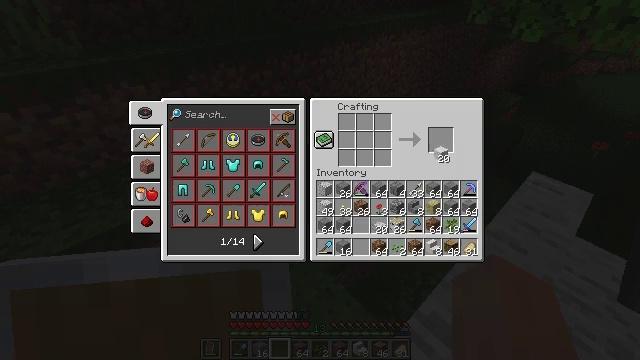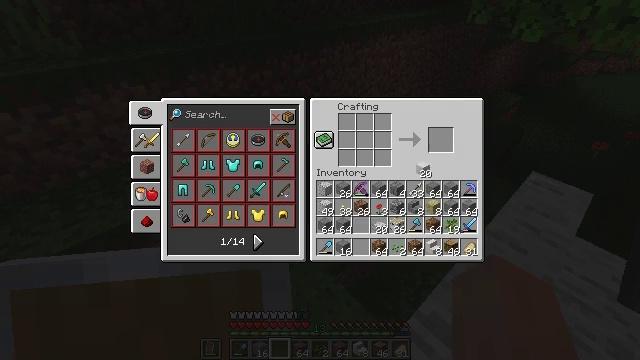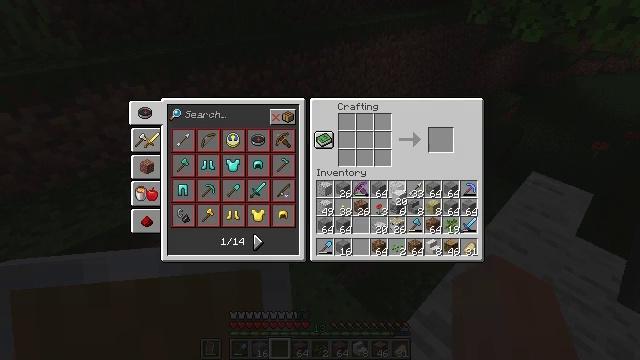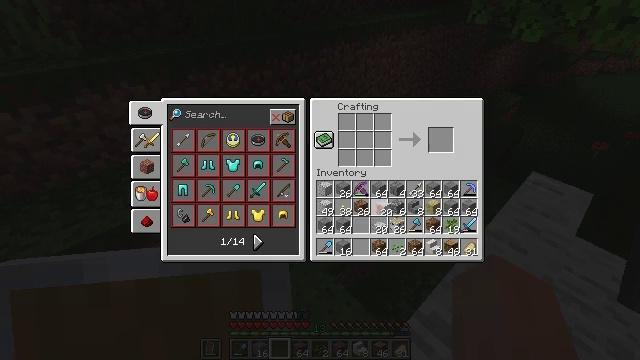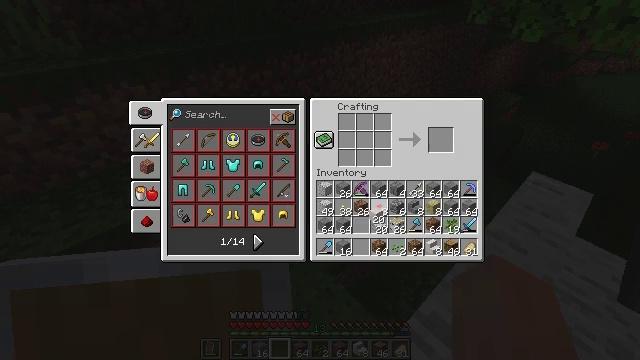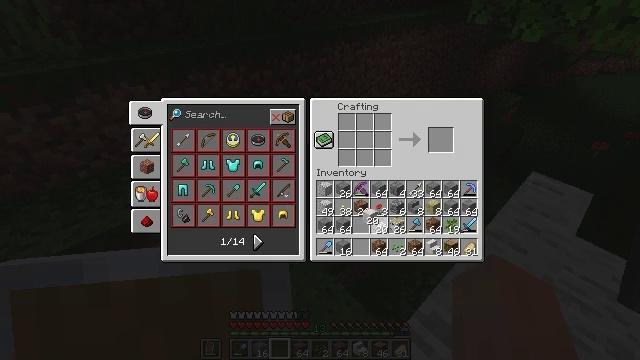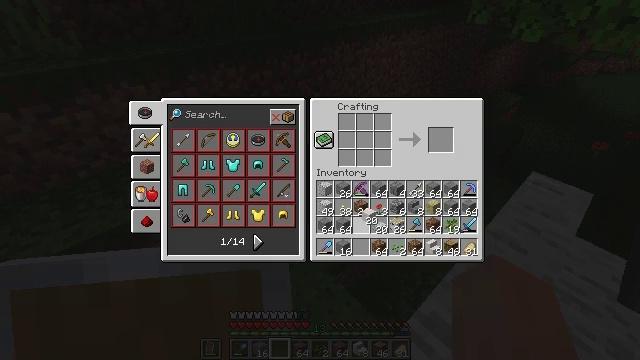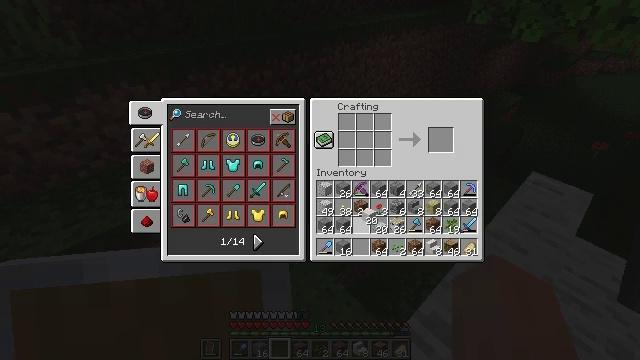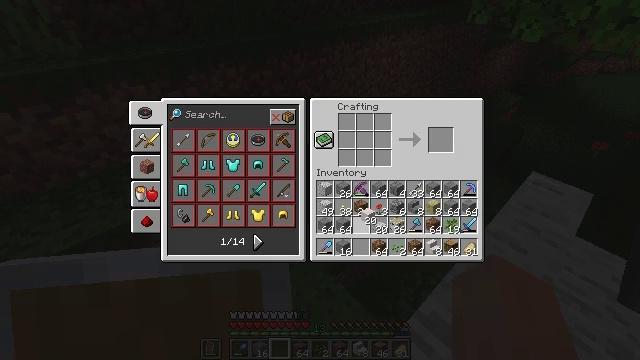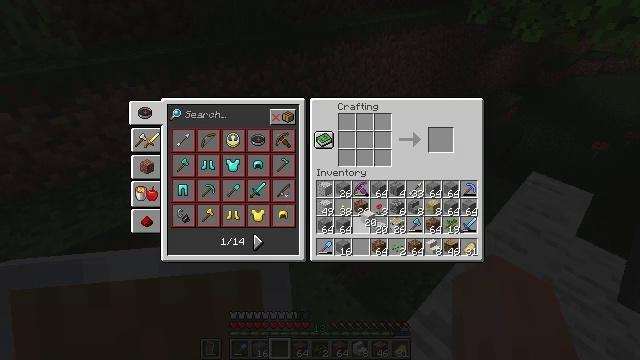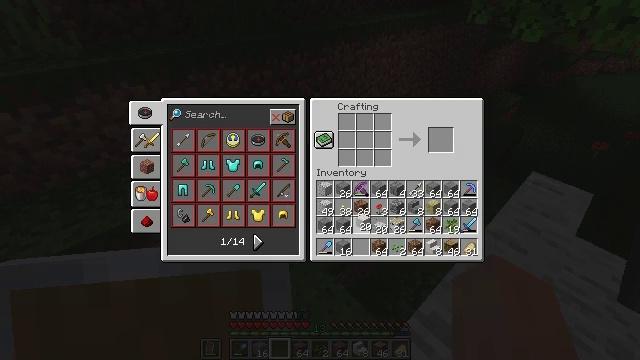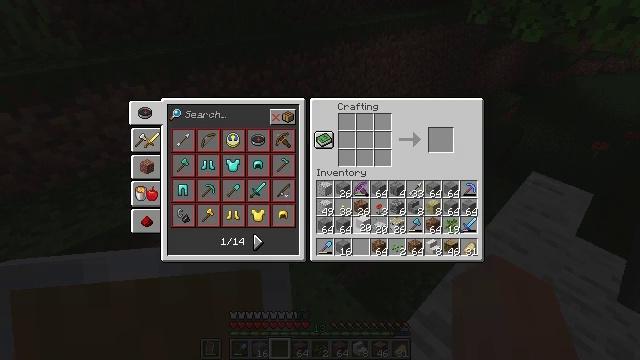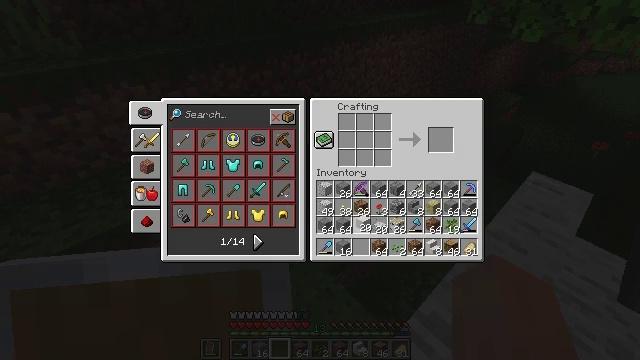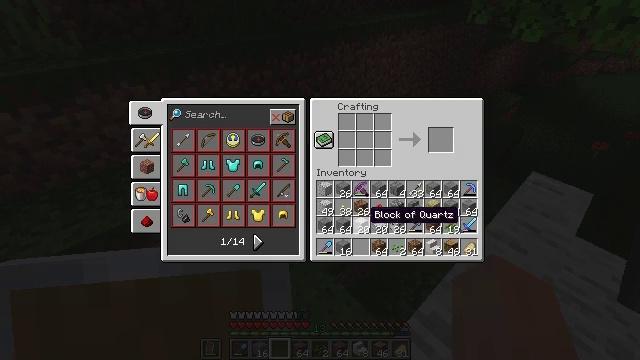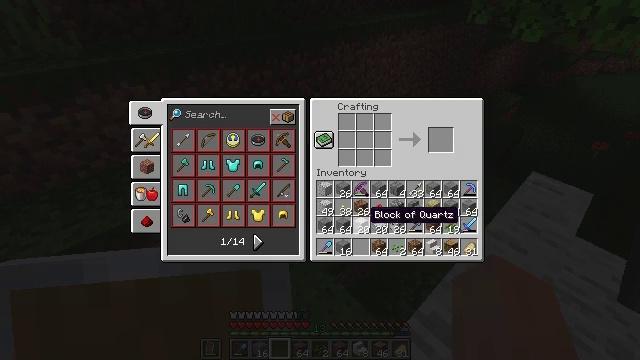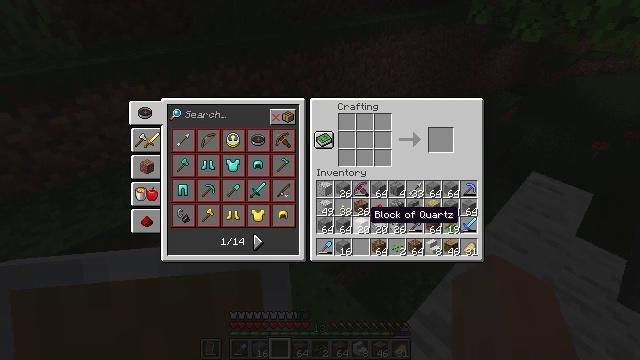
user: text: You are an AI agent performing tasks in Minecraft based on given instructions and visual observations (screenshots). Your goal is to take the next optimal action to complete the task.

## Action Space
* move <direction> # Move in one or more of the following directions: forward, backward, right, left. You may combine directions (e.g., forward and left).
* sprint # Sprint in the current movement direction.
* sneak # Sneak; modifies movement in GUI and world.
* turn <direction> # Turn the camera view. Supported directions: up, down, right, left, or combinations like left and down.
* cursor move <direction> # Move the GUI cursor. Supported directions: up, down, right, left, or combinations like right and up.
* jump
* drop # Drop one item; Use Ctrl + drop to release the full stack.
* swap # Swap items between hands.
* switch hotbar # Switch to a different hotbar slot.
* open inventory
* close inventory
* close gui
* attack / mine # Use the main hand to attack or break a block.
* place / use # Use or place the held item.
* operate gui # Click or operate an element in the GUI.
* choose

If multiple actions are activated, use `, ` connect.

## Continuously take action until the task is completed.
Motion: motion action
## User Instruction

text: Craft stone stairs from stone blocks.
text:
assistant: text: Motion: cursor move left and down, open gui
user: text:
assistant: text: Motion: cursor move left and down
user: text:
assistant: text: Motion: cursor move left and down
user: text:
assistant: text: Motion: cursor move left
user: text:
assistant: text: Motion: no_op
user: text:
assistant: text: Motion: no_op
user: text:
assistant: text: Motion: no_op
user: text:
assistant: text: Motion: no_op
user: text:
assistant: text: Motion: no_op
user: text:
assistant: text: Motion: no_op
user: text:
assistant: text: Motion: operate gui
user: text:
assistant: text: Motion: operate gui
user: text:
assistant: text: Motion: no_op
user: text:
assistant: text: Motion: no_op
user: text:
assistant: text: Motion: no_op
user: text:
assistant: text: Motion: no_op
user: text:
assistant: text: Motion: no_op
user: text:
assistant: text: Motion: cursor move right
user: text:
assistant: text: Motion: cursor move right
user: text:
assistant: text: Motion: cursor move right
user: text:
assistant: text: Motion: no_op
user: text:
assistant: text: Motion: no_op
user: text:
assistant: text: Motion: no_op
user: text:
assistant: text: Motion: no_op
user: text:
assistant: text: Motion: no_op
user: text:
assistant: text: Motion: no_op
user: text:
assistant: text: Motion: no_op
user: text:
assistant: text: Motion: no_op
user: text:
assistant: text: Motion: no_op
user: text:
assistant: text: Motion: sneak, cursor move left